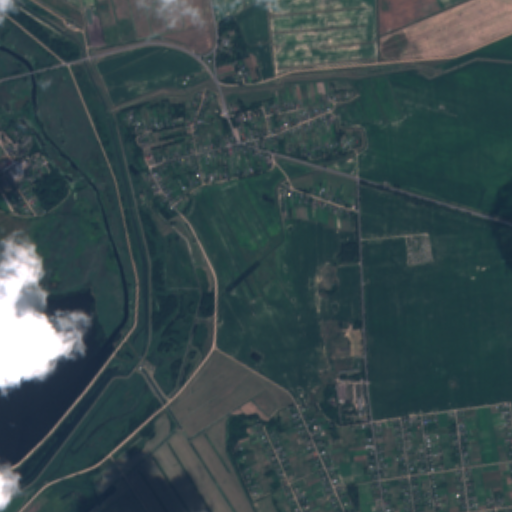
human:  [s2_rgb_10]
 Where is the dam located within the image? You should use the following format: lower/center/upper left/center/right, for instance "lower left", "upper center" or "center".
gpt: The dam is located in the upper left of the image.
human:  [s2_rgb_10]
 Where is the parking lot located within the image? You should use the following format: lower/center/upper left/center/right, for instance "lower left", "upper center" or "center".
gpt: The parking lot is located in the upper center of the image.
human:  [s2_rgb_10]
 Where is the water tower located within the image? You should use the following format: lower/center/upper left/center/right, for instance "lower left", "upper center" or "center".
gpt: The water tower is located in the lower right of the image.
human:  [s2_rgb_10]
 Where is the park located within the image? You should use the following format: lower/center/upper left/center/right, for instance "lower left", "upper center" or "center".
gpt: There is no park in the image.